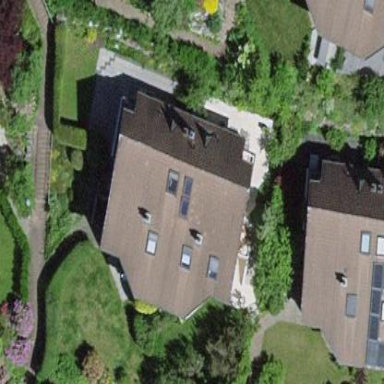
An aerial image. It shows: Simple and straightforward house.